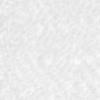
Label: no_change